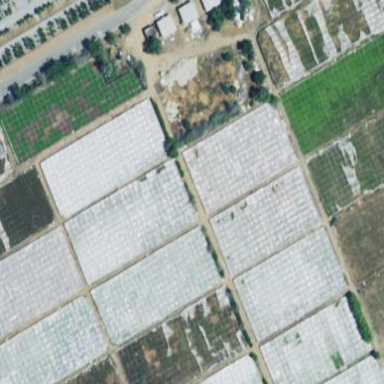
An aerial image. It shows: Greenhouse.